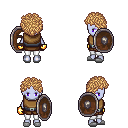
a pixel art fantasy rpg character, female body template, dark elf, purple skin, leather chest armor, white pants, light blonde curly afro hairstyle, gold gloves, white slippers, shield, four views (front, back, left, right), 2x2 character sprite sheet, small pixel art, hard edges, no anti-aliasing